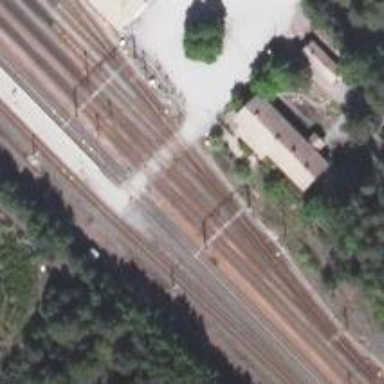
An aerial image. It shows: Railway crossing with lights.